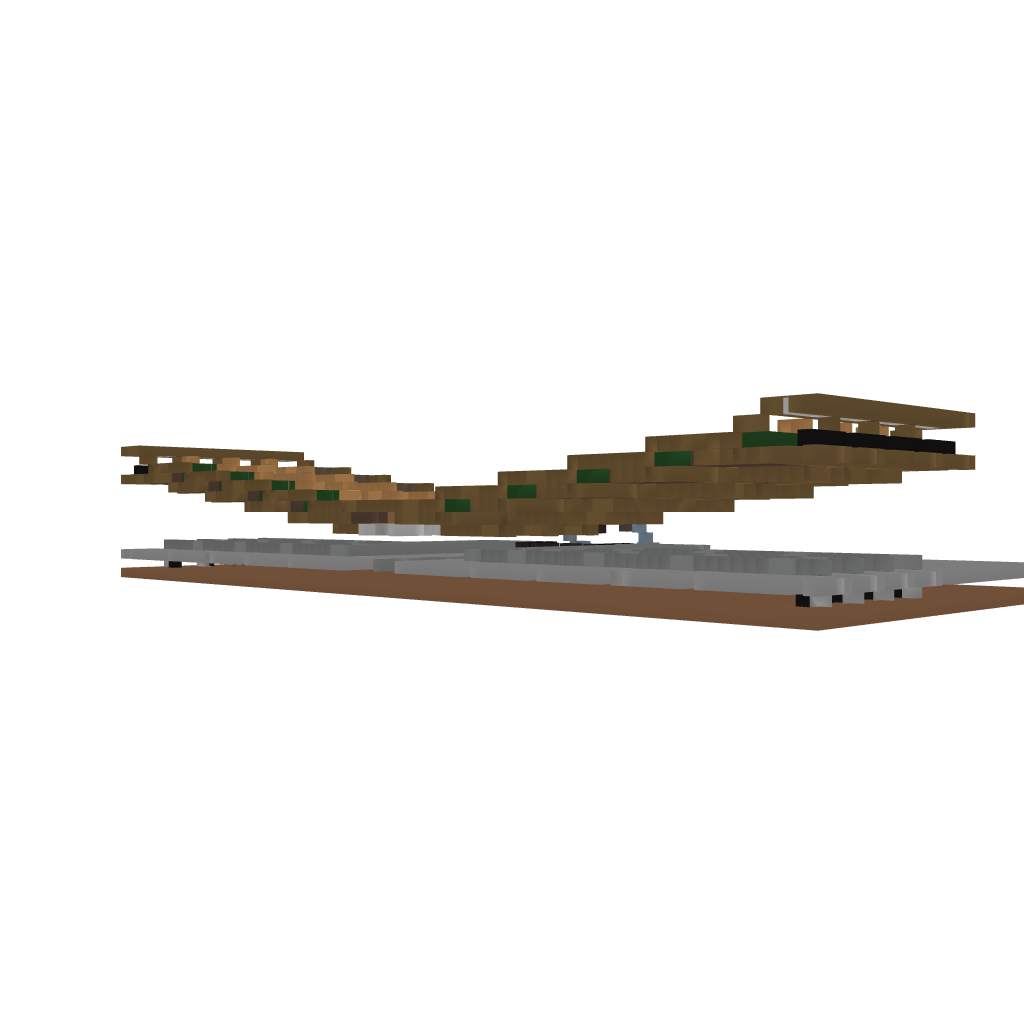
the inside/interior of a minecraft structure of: AutoFarm